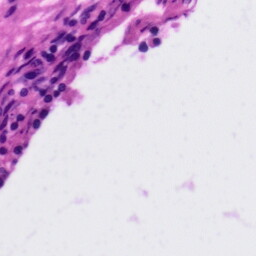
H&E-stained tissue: Tonsil